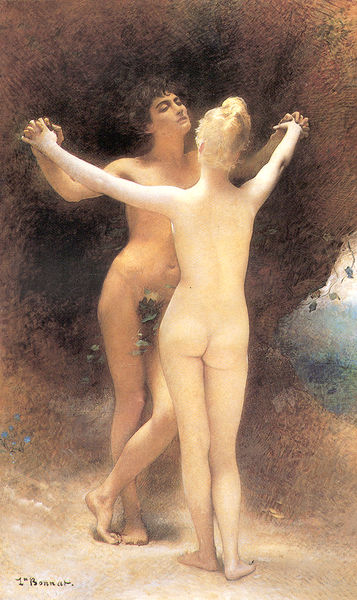
Titel: Idylle
Künstler: Léon Bonnat
Standort: Bayonne
Institution: Musée Bonnat
Schlagwörter: akt, blau, blätter, dunkel, felsen, fuß, gemälde, gruppe, hand, haut, himmel, kampf, körper, mann, meer, nackt, schatten, wasser, weiß, akte, bäume, frauen, grün, landschaft, menschen, mädchen, ocker, sand, see, ufer, bewegung, braun, frau, frisur, haar, hell, hintergrund, licht, mund, nase, rücken, schwarz, ausblick, blick, beige, tanz, blond, arm, arme, blass, falten, gesicht, halten, inkarnat, stehen, stein, steine, hände, signatur, öl, erde, natur, boden, haare, paar, blatt, pflanze, tanzen, brünett, höhle, locke, locken, wald, zart, ranken, beine, schwung, taille, bein, füße, gesäß, hintern, küste, rückenansicht, strand, kuss, liebe, umarmung, zwei, haltung, backen, lehm, fels, hang, herbst, idylle, signiert, bonnard, romantik, wein, realistisch, hochgesteckt, bauch, nackte, junge, verträumt, erotik, geschlecht, scham, fein, harmonie, abgewandt, adam, barfuss, eva, nacktheit, paradies, antike, durchblick, nakt, hinten, loch, erkenntnis, lorbeer, ranke, flirt, liebespaar, verschränkt, tanzende, jüngling, efeu, kraus, hüfte, mythos, sage, liebende, grotte, venus, naturalistisch, spielbein, standbein, reigen, verhüllt, verdeckt, adam und eva, vertieft, rein, berührung, tänzer, feige, schutz, abwehr, unschuld, amor und psyche, bladss, bonnat, br¨nett, couple adam, eve, feigenblatt, gebräunt, hinterteil, maid, soielbein, toupiert, verschränken, wahrheit, hellblond, po, neackt